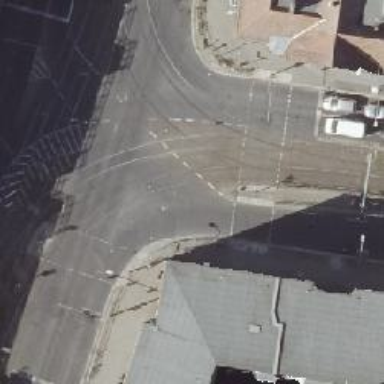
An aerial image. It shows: Road crossing with traffic signals.